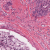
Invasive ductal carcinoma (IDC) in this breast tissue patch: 0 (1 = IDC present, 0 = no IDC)